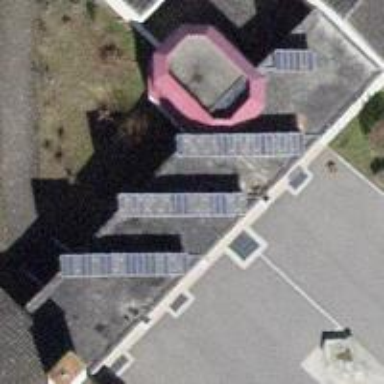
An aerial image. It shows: View of roof of building.